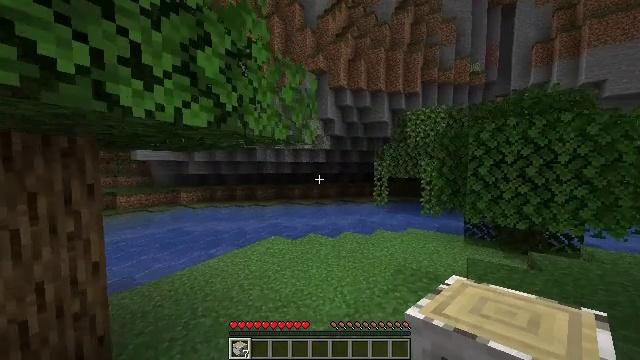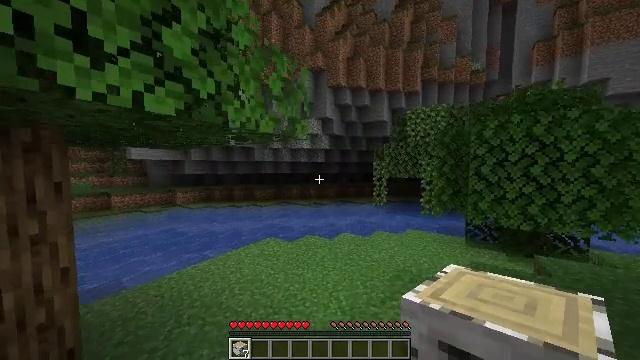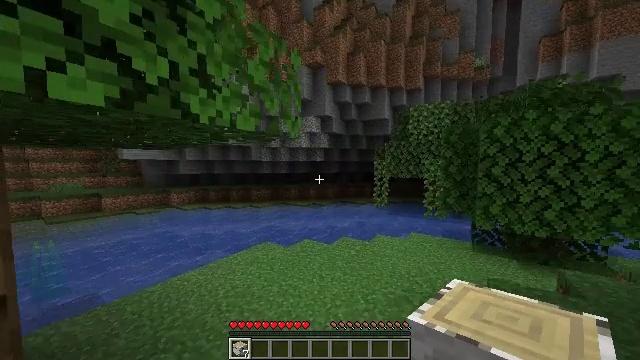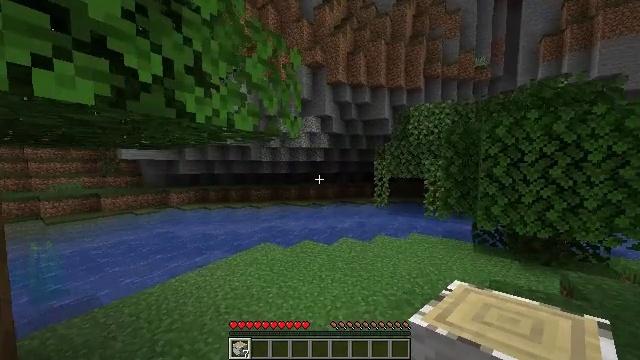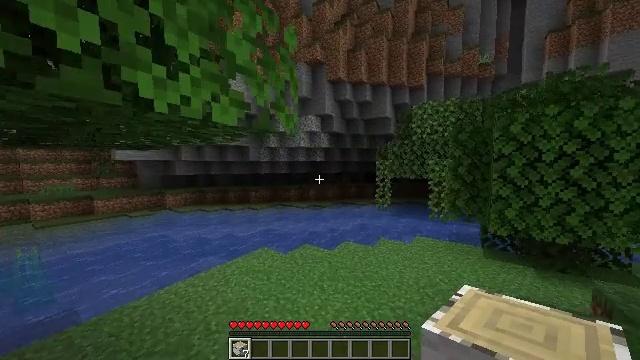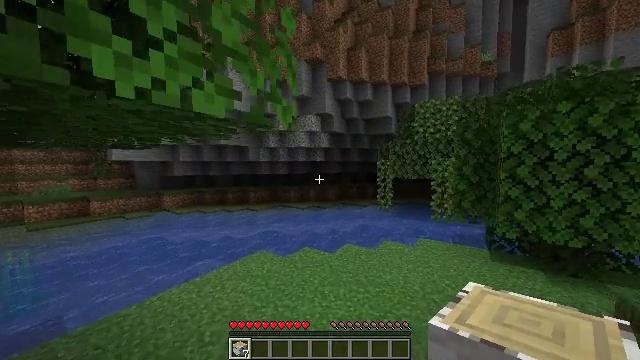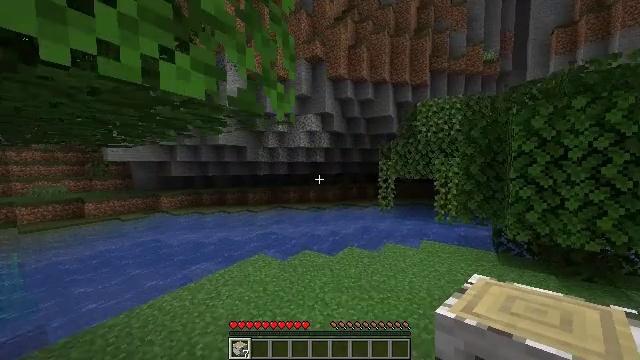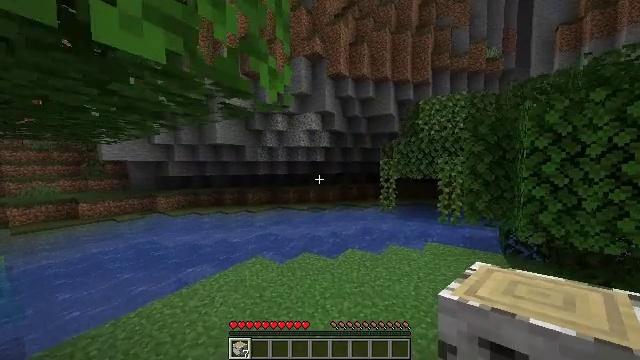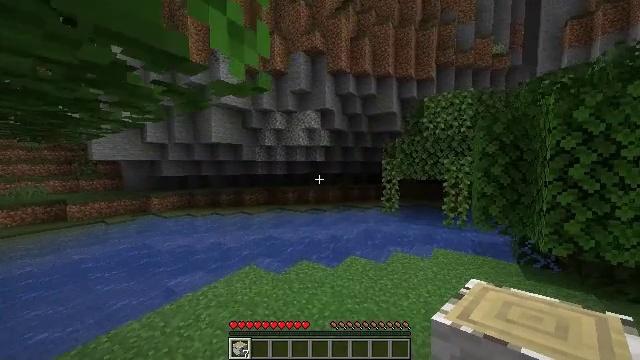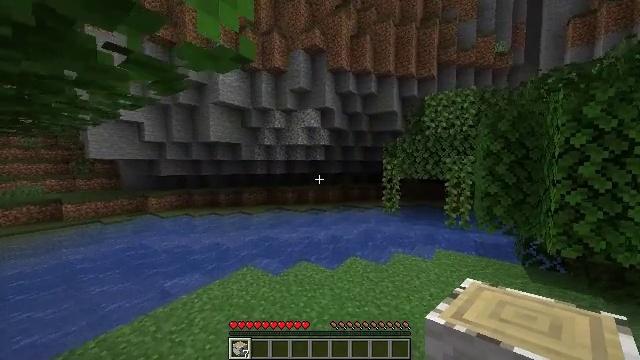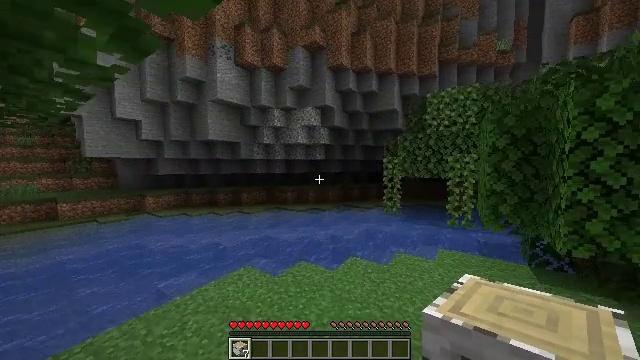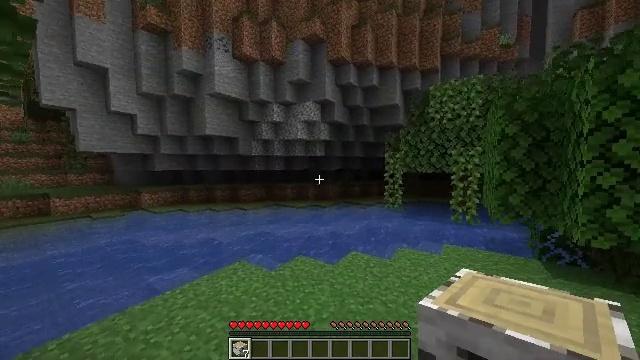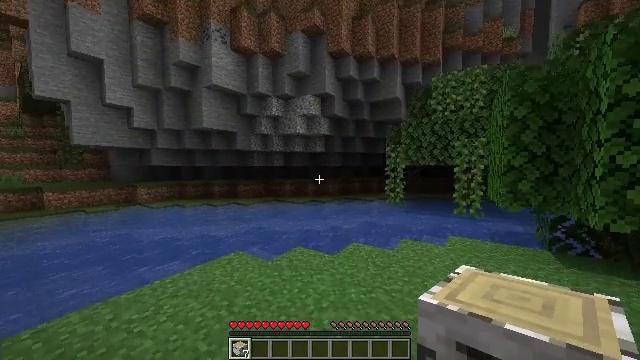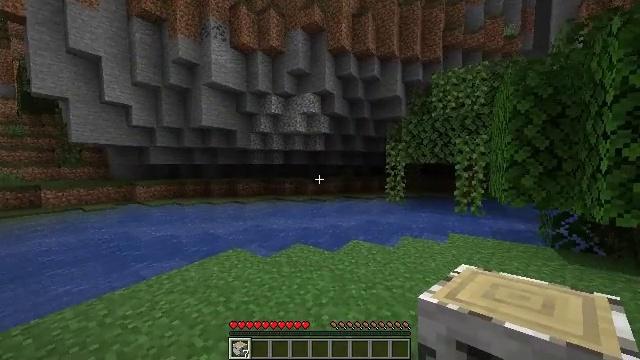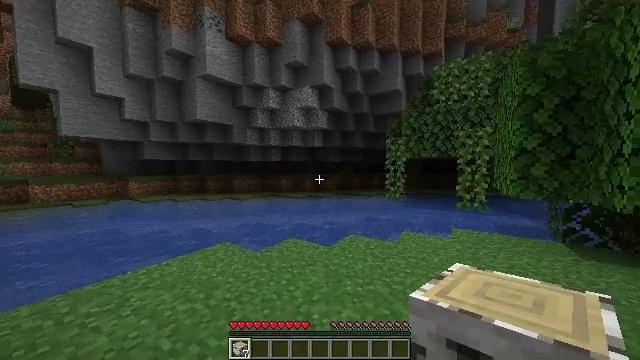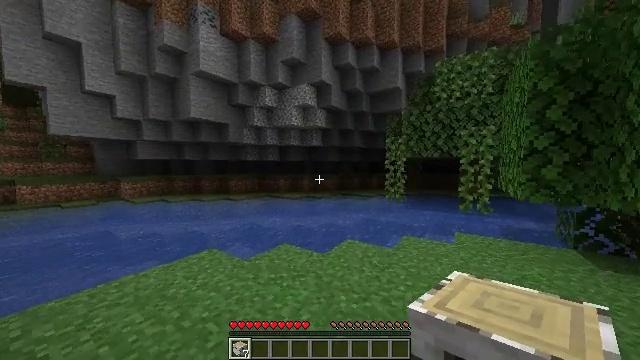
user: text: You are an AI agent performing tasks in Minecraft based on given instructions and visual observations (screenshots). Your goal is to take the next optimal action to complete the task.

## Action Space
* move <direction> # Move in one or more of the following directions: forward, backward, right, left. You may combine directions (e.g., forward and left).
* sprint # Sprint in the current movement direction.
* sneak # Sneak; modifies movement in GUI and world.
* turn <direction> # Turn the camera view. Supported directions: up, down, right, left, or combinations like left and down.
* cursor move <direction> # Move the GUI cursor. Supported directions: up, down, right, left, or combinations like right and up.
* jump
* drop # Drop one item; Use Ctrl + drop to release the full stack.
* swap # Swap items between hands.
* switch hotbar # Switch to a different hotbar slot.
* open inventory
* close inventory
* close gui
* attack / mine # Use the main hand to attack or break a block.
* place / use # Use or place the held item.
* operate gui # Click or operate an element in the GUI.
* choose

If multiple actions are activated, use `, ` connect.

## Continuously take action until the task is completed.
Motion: motion action
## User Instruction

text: Make birch planks from birch logs.
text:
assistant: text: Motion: move forward, sprint
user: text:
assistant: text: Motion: move forward, sprint
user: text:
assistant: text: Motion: move forward, sprint
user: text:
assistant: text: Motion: move forward, sprint
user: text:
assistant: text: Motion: move forward, sprint
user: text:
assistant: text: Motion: move forward, sprint
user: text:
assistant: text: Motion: move forward, sprint
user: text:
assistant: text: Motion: move forward, sprint
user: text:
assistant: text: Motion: move forward, sprint
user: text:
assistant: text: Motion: move forward, sprint
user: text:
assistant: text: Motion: move forward, sprint
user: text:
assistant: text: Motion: move forward and move right, sprint
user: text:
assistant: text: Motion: move forward and move right, sprint
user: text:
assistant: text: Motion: move forward and move right, sprint
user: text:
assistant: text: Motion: move forward, sprint
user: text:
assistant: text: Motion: move forward, sprint
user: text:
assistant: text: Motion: move forward, sprint
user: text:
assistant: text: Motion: move forward, sprint
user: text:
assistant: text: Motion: move forward, sprint, turn right and down
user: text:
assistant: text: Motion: move forward, sprint
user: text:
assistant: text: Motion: move forward, sprint
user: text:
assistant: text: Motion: move forward, sprint
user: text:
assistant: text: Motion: move forward, sprint
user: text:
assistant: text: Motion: move forward, sprint, turn left
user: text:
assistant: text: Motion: move forward, sprint, turn left
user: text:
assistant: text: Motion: move forward, sprint, turn left, jump
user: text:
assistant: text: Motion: move forward, sprint, turn left, jump
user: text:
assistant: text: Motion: move forward, sprint, turn left and down, jump
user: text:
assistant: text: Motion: move forward and move right, sprint, turn left and down, jump
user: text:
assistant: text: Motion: move forward and move right, sprint, turn down